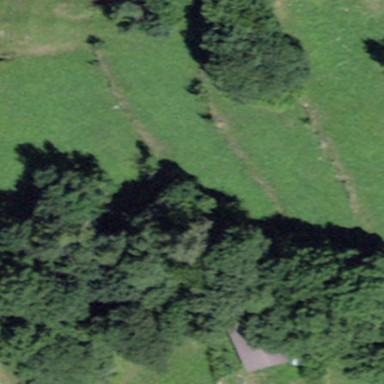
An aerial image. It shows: Forest area.